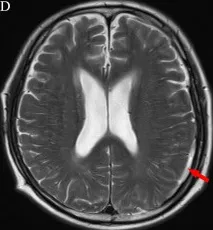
Neuroimaging findings for Patient 3. (C, D) After chemotherapy, subdural mass was significantly absorbed in 8-14 weeks.
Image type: radiology (mri)